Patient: sex F, age 43
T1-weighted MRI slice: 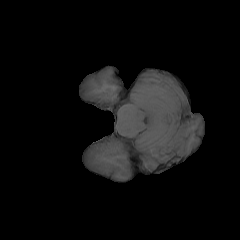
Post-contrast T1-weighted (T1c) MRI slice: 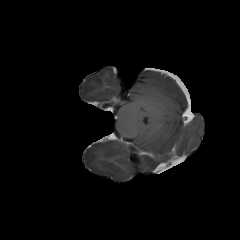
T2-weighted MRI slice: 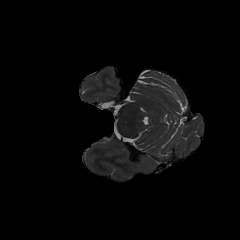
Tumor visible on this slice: no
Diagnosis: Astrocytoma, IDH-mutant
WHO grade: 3